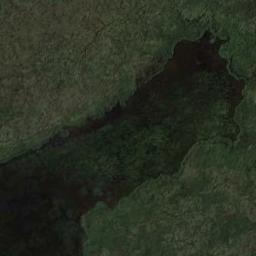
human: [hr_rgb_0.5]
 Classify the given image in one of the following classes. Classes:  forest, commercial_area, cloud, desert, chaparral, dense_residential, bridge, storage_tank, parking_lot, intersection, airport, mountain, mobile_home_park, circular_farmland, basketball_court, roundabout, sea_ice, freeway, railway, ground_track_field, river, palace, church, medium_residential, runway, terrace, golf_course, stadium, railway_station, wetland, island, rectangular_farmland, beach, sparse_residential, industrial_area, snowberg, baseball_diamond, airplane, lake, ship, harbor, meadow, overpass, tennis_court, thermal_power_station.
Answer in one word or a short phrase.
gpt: wetland